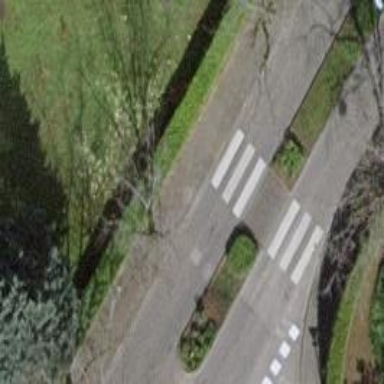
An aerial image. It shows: Zebra crossing with pedestrian island.